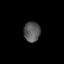
Tissue: lung
Cell type: Myeloid cells
Senescence score: 0.2321
Nuclear area (px): 328
Mean DAPI intensity: 86.936